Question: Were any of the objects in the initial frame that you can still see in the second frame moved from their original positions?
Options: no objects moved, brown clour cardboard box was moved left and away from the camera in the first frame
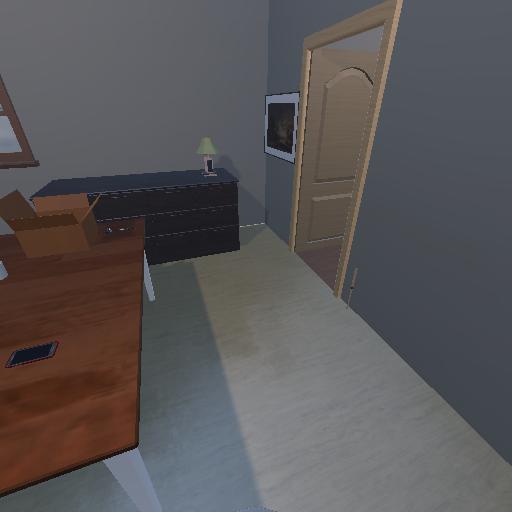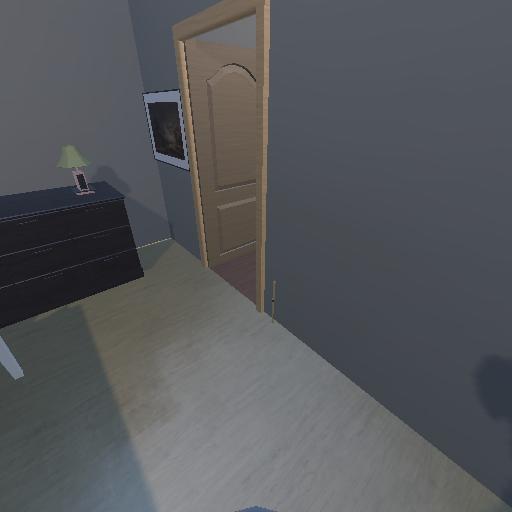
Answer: no objects moved